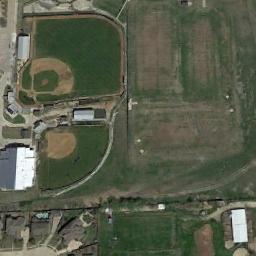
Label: baseball_diamond